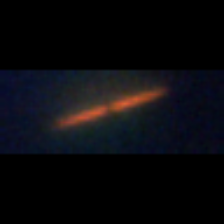
Taxon: Pennate
Group: Diatoms